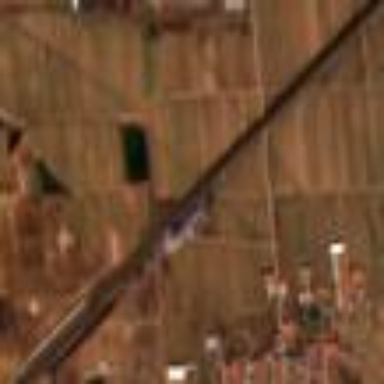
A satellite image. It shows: Railway area.